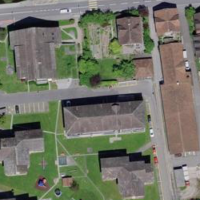
EUNIS habitat code: 54
Species observed at this site:
Senecio vulgaris